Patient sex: M
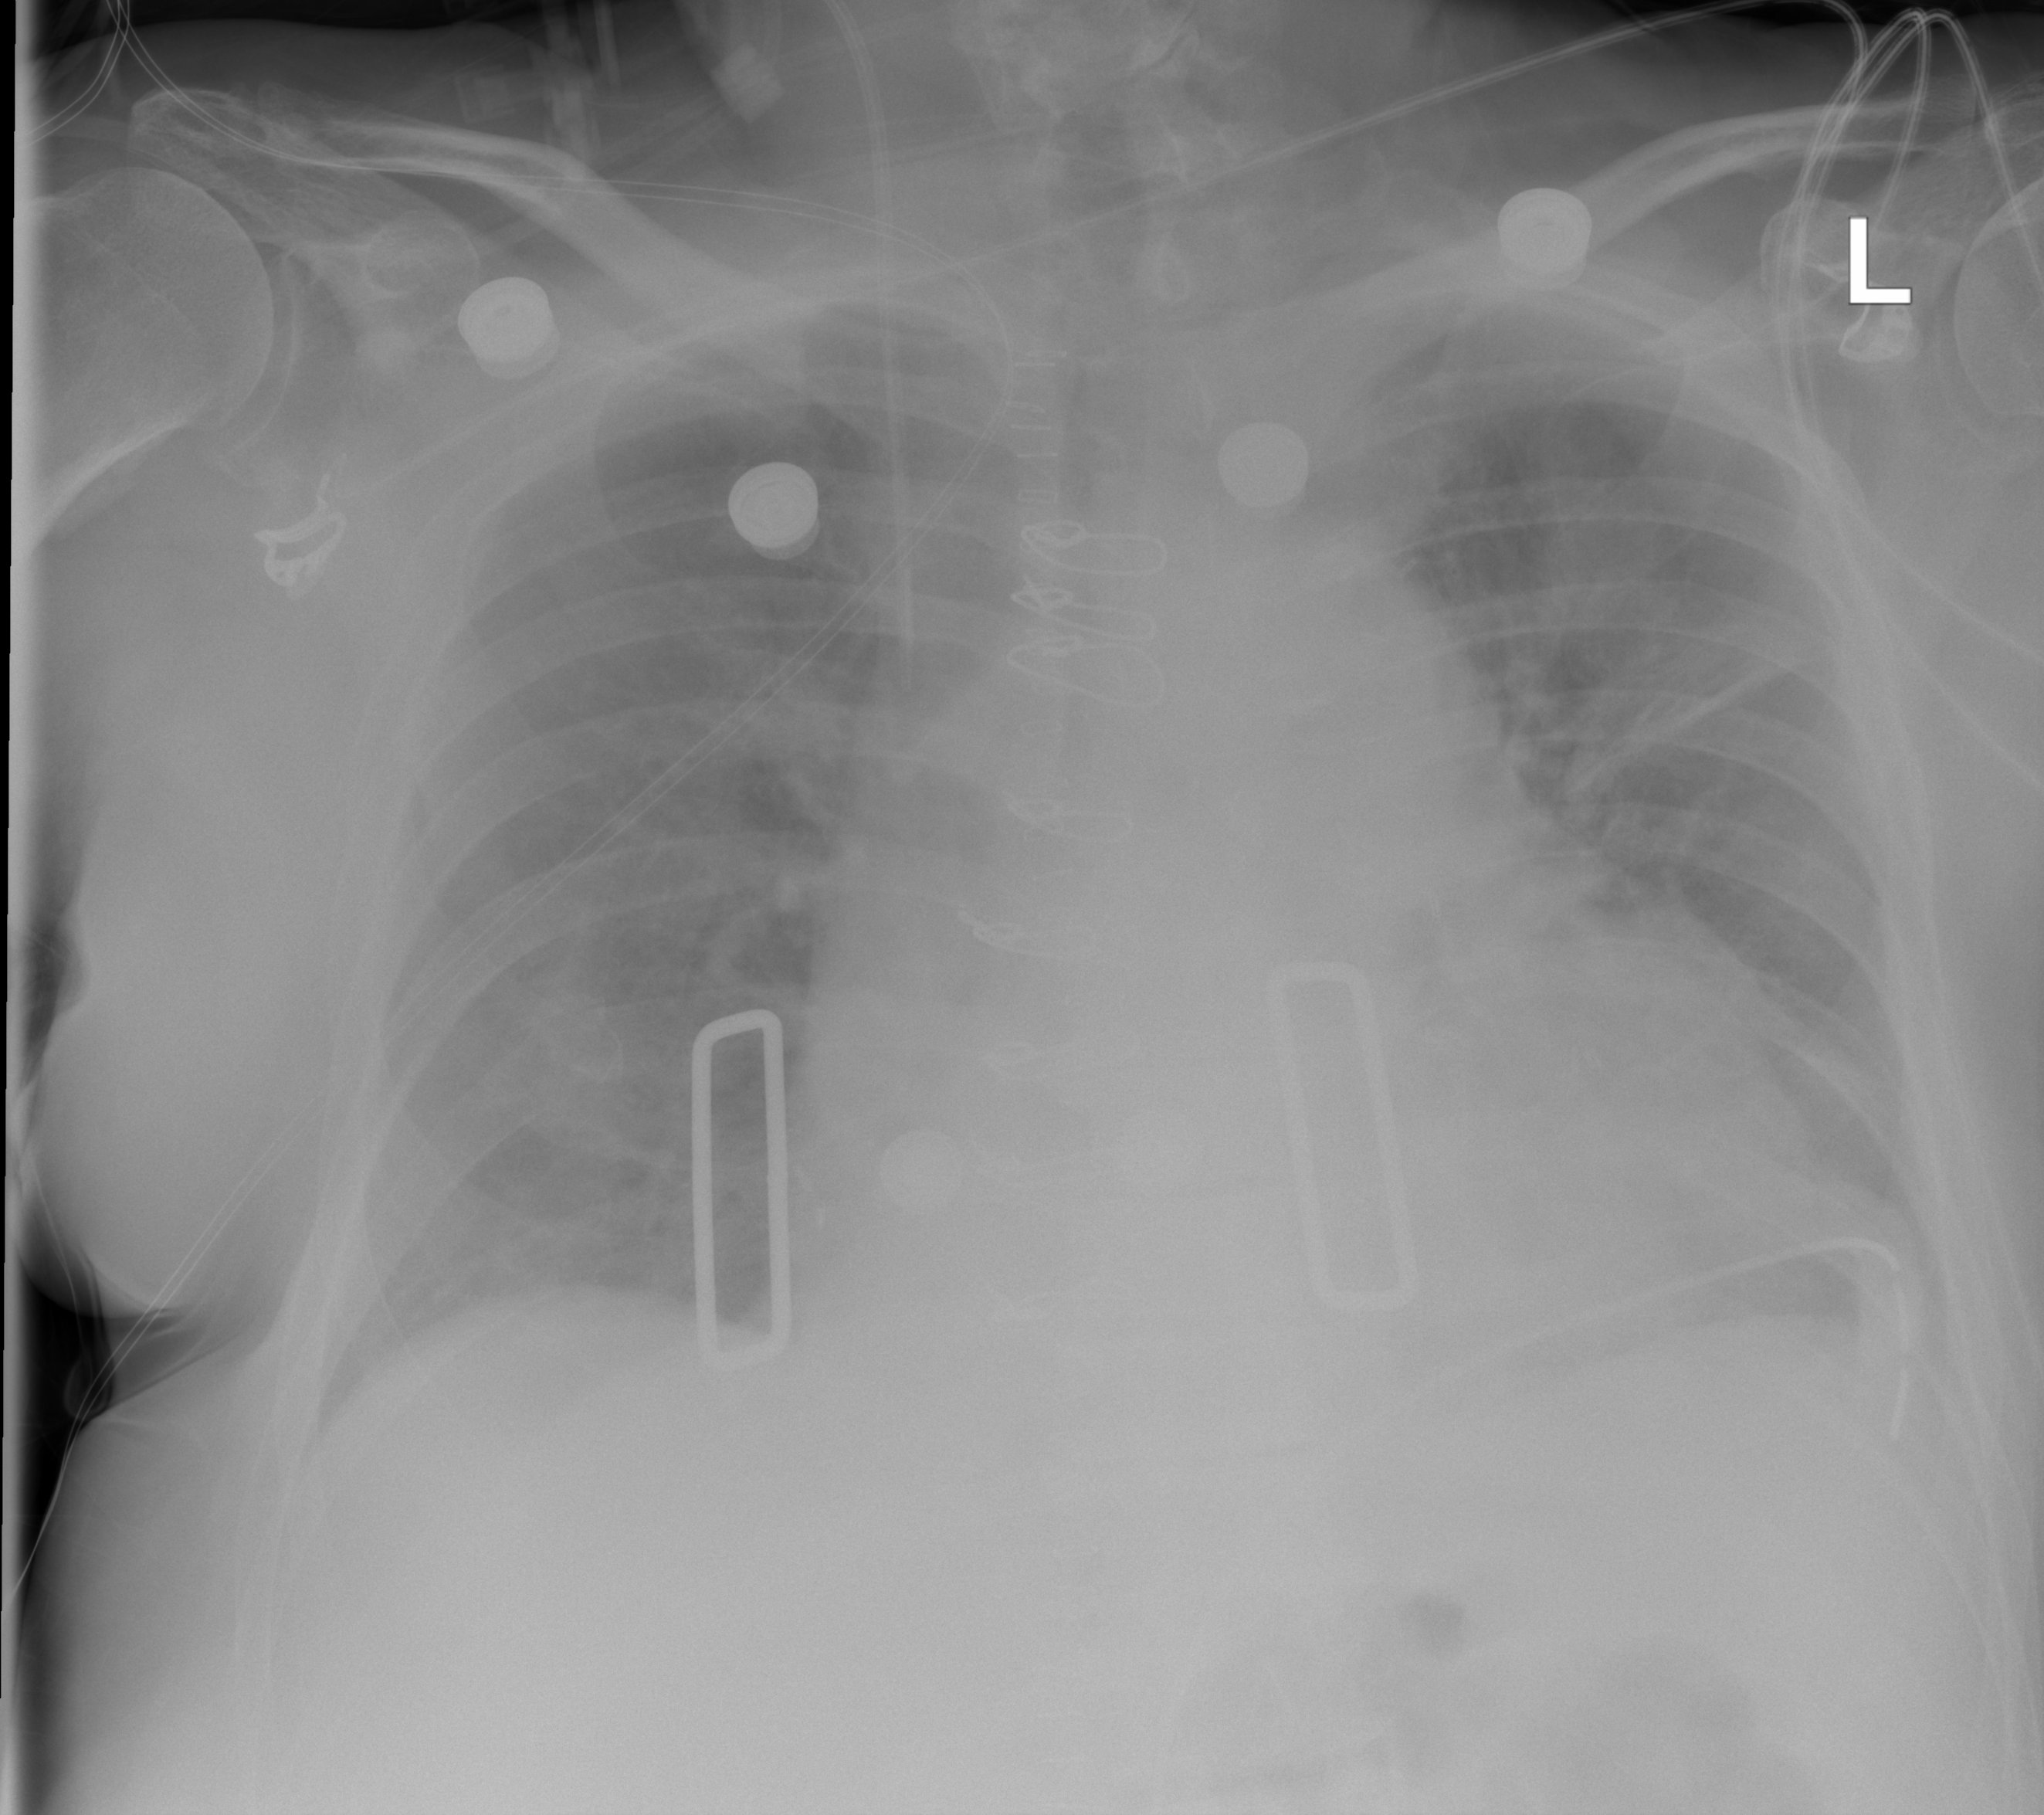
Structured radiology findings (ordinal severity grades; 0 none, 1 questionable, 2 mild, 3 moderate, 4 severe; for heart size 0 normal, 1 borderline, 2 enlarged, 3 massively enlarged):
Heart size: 2
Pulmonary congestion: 0
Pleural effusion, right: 0
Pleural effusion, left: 0
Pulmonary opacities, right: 0
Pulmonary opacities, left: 0
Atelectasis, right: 0
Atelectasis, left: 2